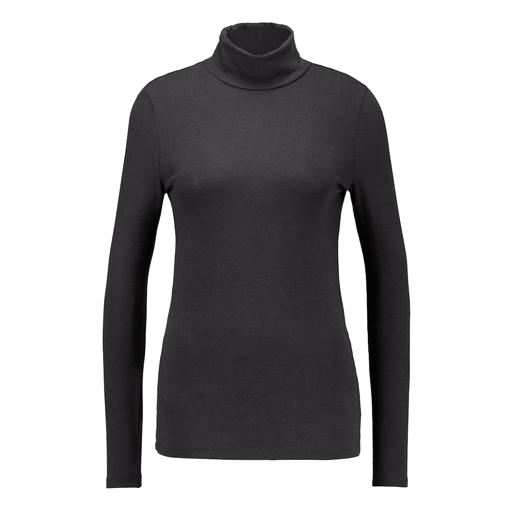
black polo-neck top, black plus size turtleneck, high-neck top, white background